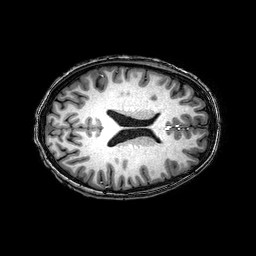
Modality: T1w
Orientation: axial